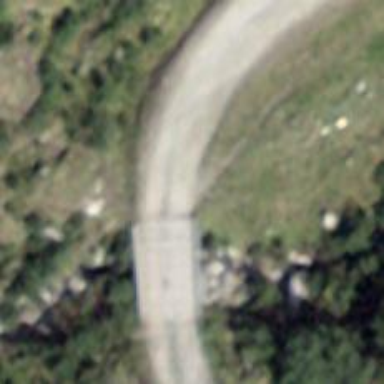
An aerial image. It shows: Track that goes over bridge. The track has grade 3 tracktype.